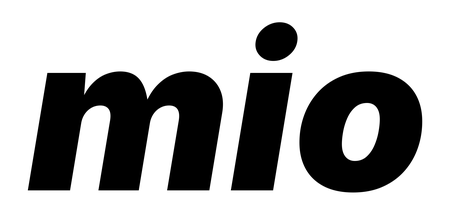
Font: Inter-Italic_Black_Italic